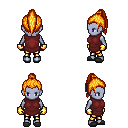
a pixel art fantasy rpg character, female body template, dark elf, purple skin, maroon tunic, gold greaves, light blonde long topknot hairstyle, gold gloves, gray slippers, four views (front, back, left, right), 2x2 character sprite sheet, small pixel art, hard edges, no anti-aliasing